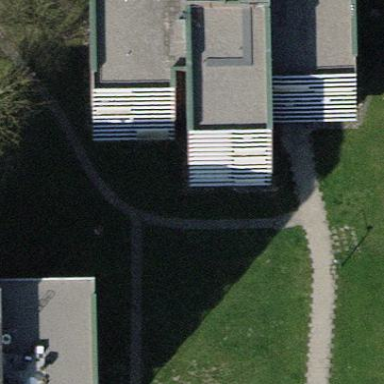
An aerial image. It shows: Brown apartments building.